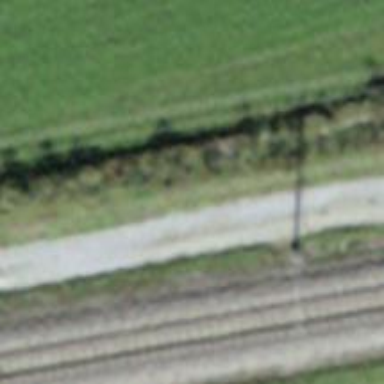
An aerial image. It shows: Concrete power pole.